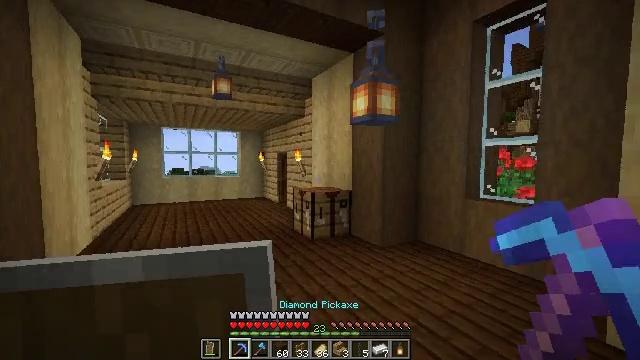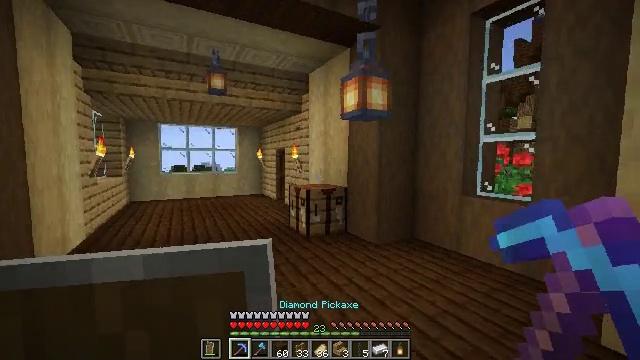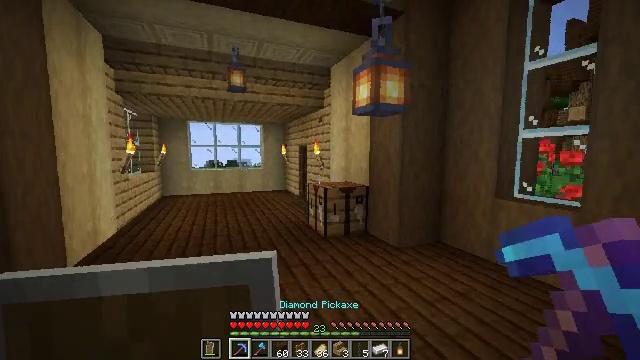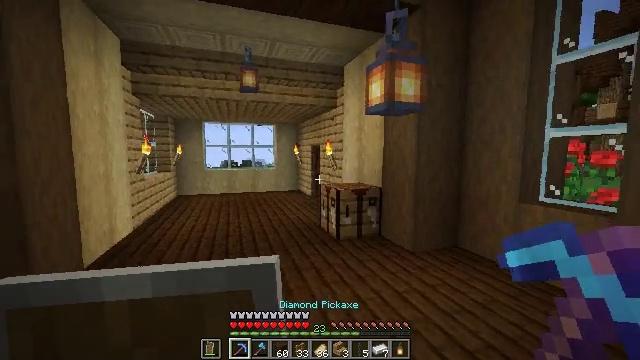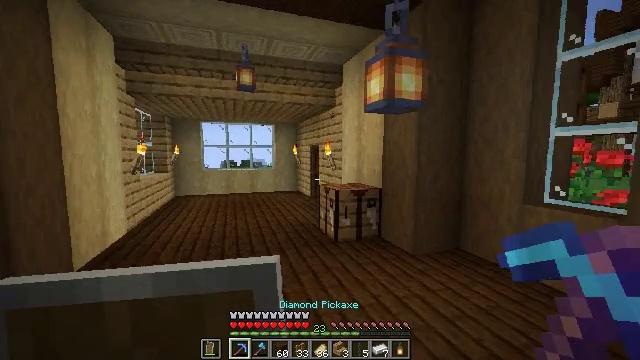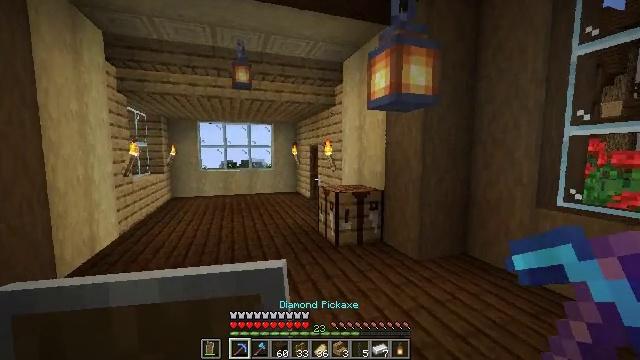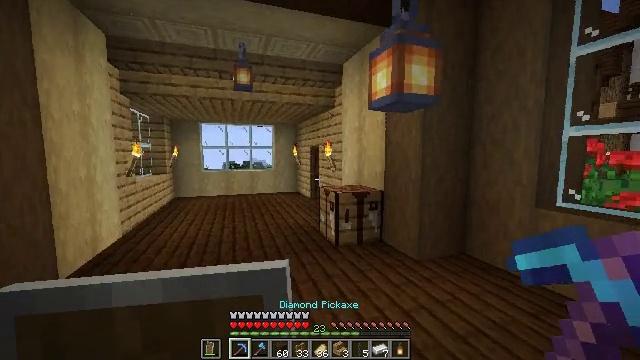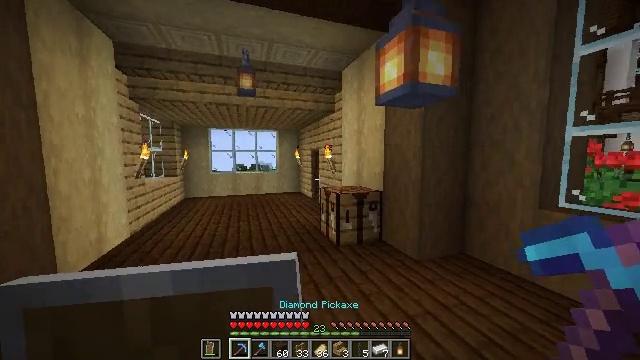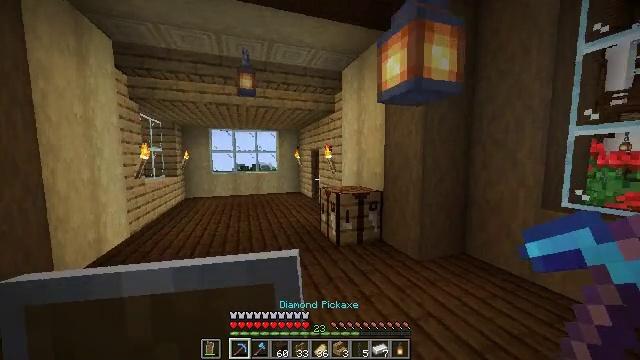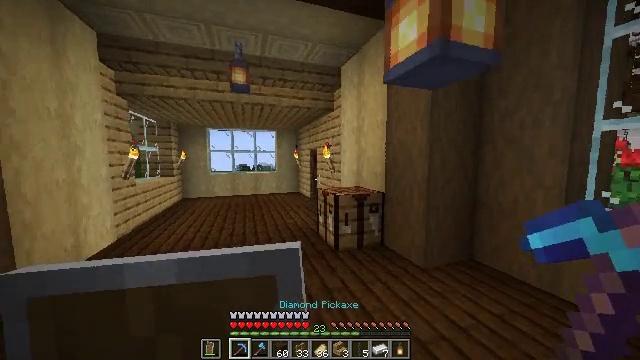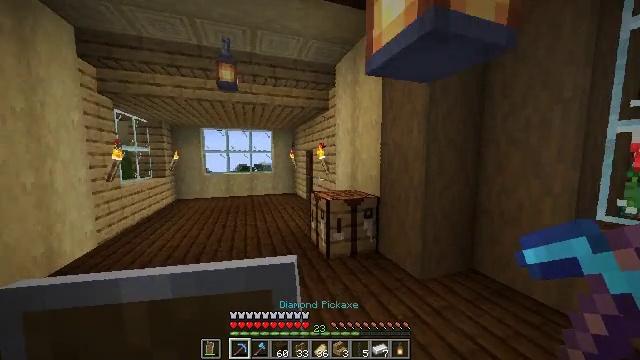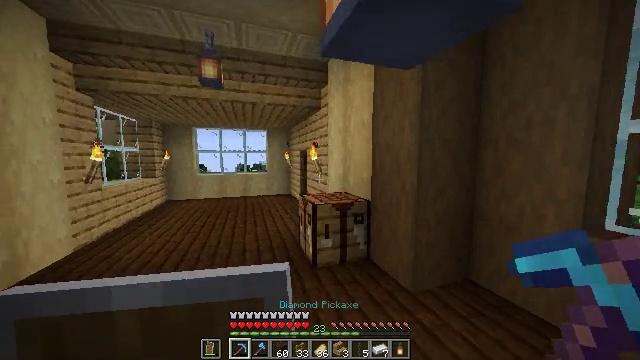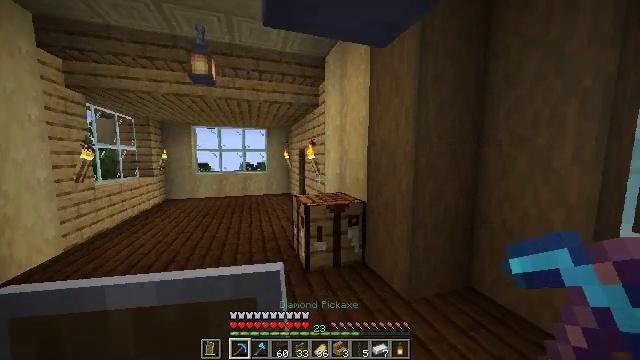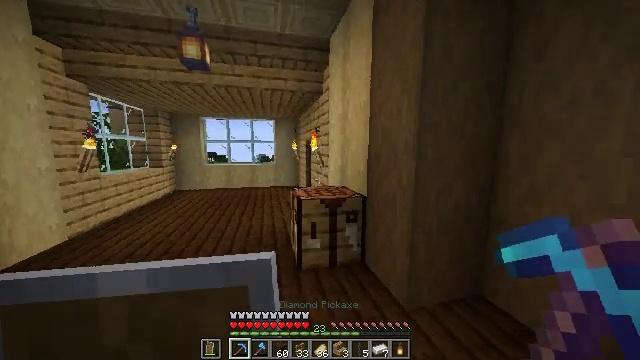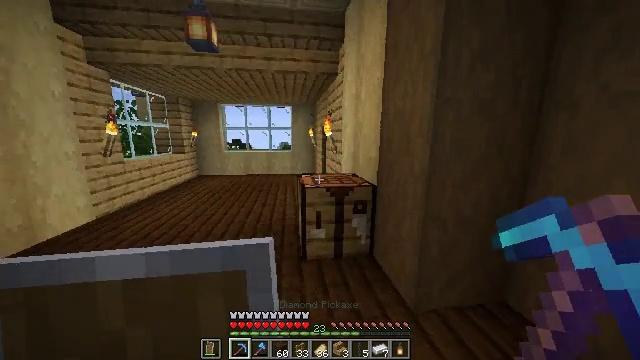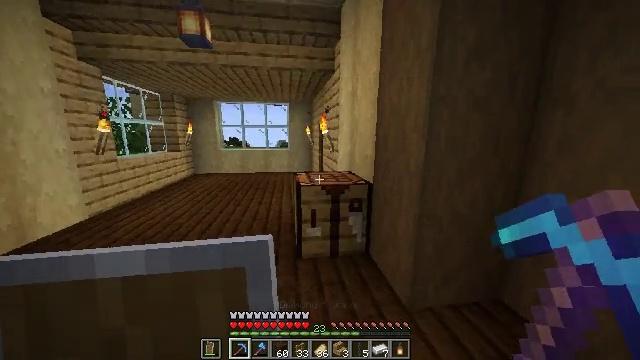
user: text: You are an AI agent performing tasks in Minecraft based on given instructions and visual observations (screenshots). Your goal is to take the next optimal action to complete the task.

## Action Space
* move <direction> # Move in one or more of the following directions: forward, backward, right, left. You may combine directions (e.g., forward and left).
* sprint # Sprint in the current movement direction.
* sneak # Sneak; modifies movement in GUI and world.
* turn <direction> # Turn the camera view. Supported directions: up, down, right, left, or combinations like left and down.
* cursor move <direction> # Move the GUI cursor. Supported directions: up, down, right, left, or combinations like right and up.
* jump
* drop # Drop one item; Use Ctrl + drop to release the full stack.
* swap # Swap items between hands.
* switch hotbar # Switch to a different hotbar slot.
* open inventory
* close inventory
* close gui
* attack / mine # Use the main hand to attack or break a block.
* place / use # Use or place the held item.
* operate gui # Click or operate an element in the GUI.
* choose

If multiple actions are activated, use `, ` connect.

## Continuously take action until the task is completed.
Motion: motion action
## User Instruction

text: Left click on the crafting table
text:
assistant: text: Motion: move right
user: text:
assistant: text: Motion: move forward, turn left
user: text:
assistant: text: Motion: move forward, turn left
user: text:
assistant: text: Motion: no_op
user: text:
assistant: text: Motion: move forward
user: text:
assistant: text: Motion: move forward
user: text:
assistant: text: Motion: move forward
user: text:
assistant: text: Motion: move forward
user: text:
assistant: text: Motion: move forward and move right
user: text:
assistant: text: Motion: move forward and move right
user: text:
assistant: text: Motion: move forward and move right
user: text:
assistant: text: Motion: move forward and move right
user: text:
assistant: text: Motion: move forward and move right, turn left and down
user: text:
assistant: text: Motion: move forward and move right, turn left and down
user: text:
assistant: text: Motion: move forward and move right
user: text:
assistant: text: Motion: move forward and move right
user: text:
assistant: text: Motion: move forward and move right
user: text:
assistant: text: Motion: move forward, turn left
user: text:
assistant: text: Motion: turn left
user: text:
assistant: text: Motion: move left
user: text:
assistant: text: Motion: move left
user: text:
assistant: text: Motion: move left
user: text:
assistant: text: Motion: no_op
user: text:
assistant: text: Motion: no_op
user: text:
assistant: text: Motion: turn right and down, switch to hotbar 2
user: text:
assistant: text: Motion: turn right and down, switch to hotbar 2
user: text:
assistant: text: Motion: attack / mine, switch to hotbar 2
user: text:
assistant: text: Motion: attack / mine
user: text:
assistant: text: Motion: attack / mine
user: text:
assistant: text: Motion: attack / mine